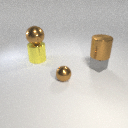
large yellow metal cylinder below large brown metal sphere